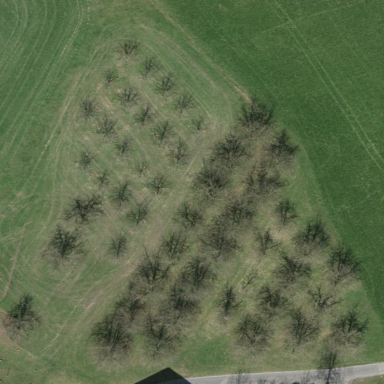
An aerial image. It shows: Orchard.